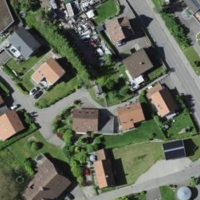
EUNIS habitat code: 54
Species observed at this site:
Cotinus coggygria